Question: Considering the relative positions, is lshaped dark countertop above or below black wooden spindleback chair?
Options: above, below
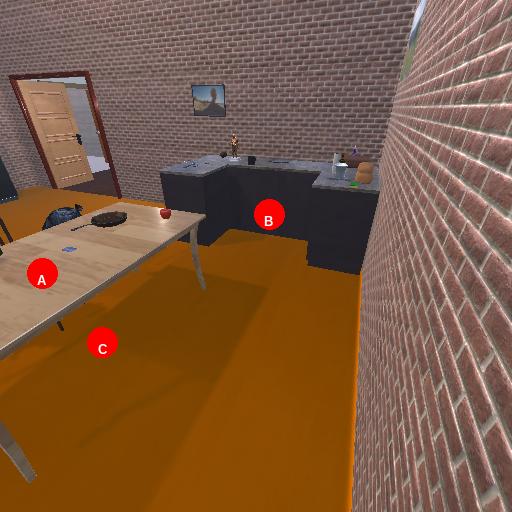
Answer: above